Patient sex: M
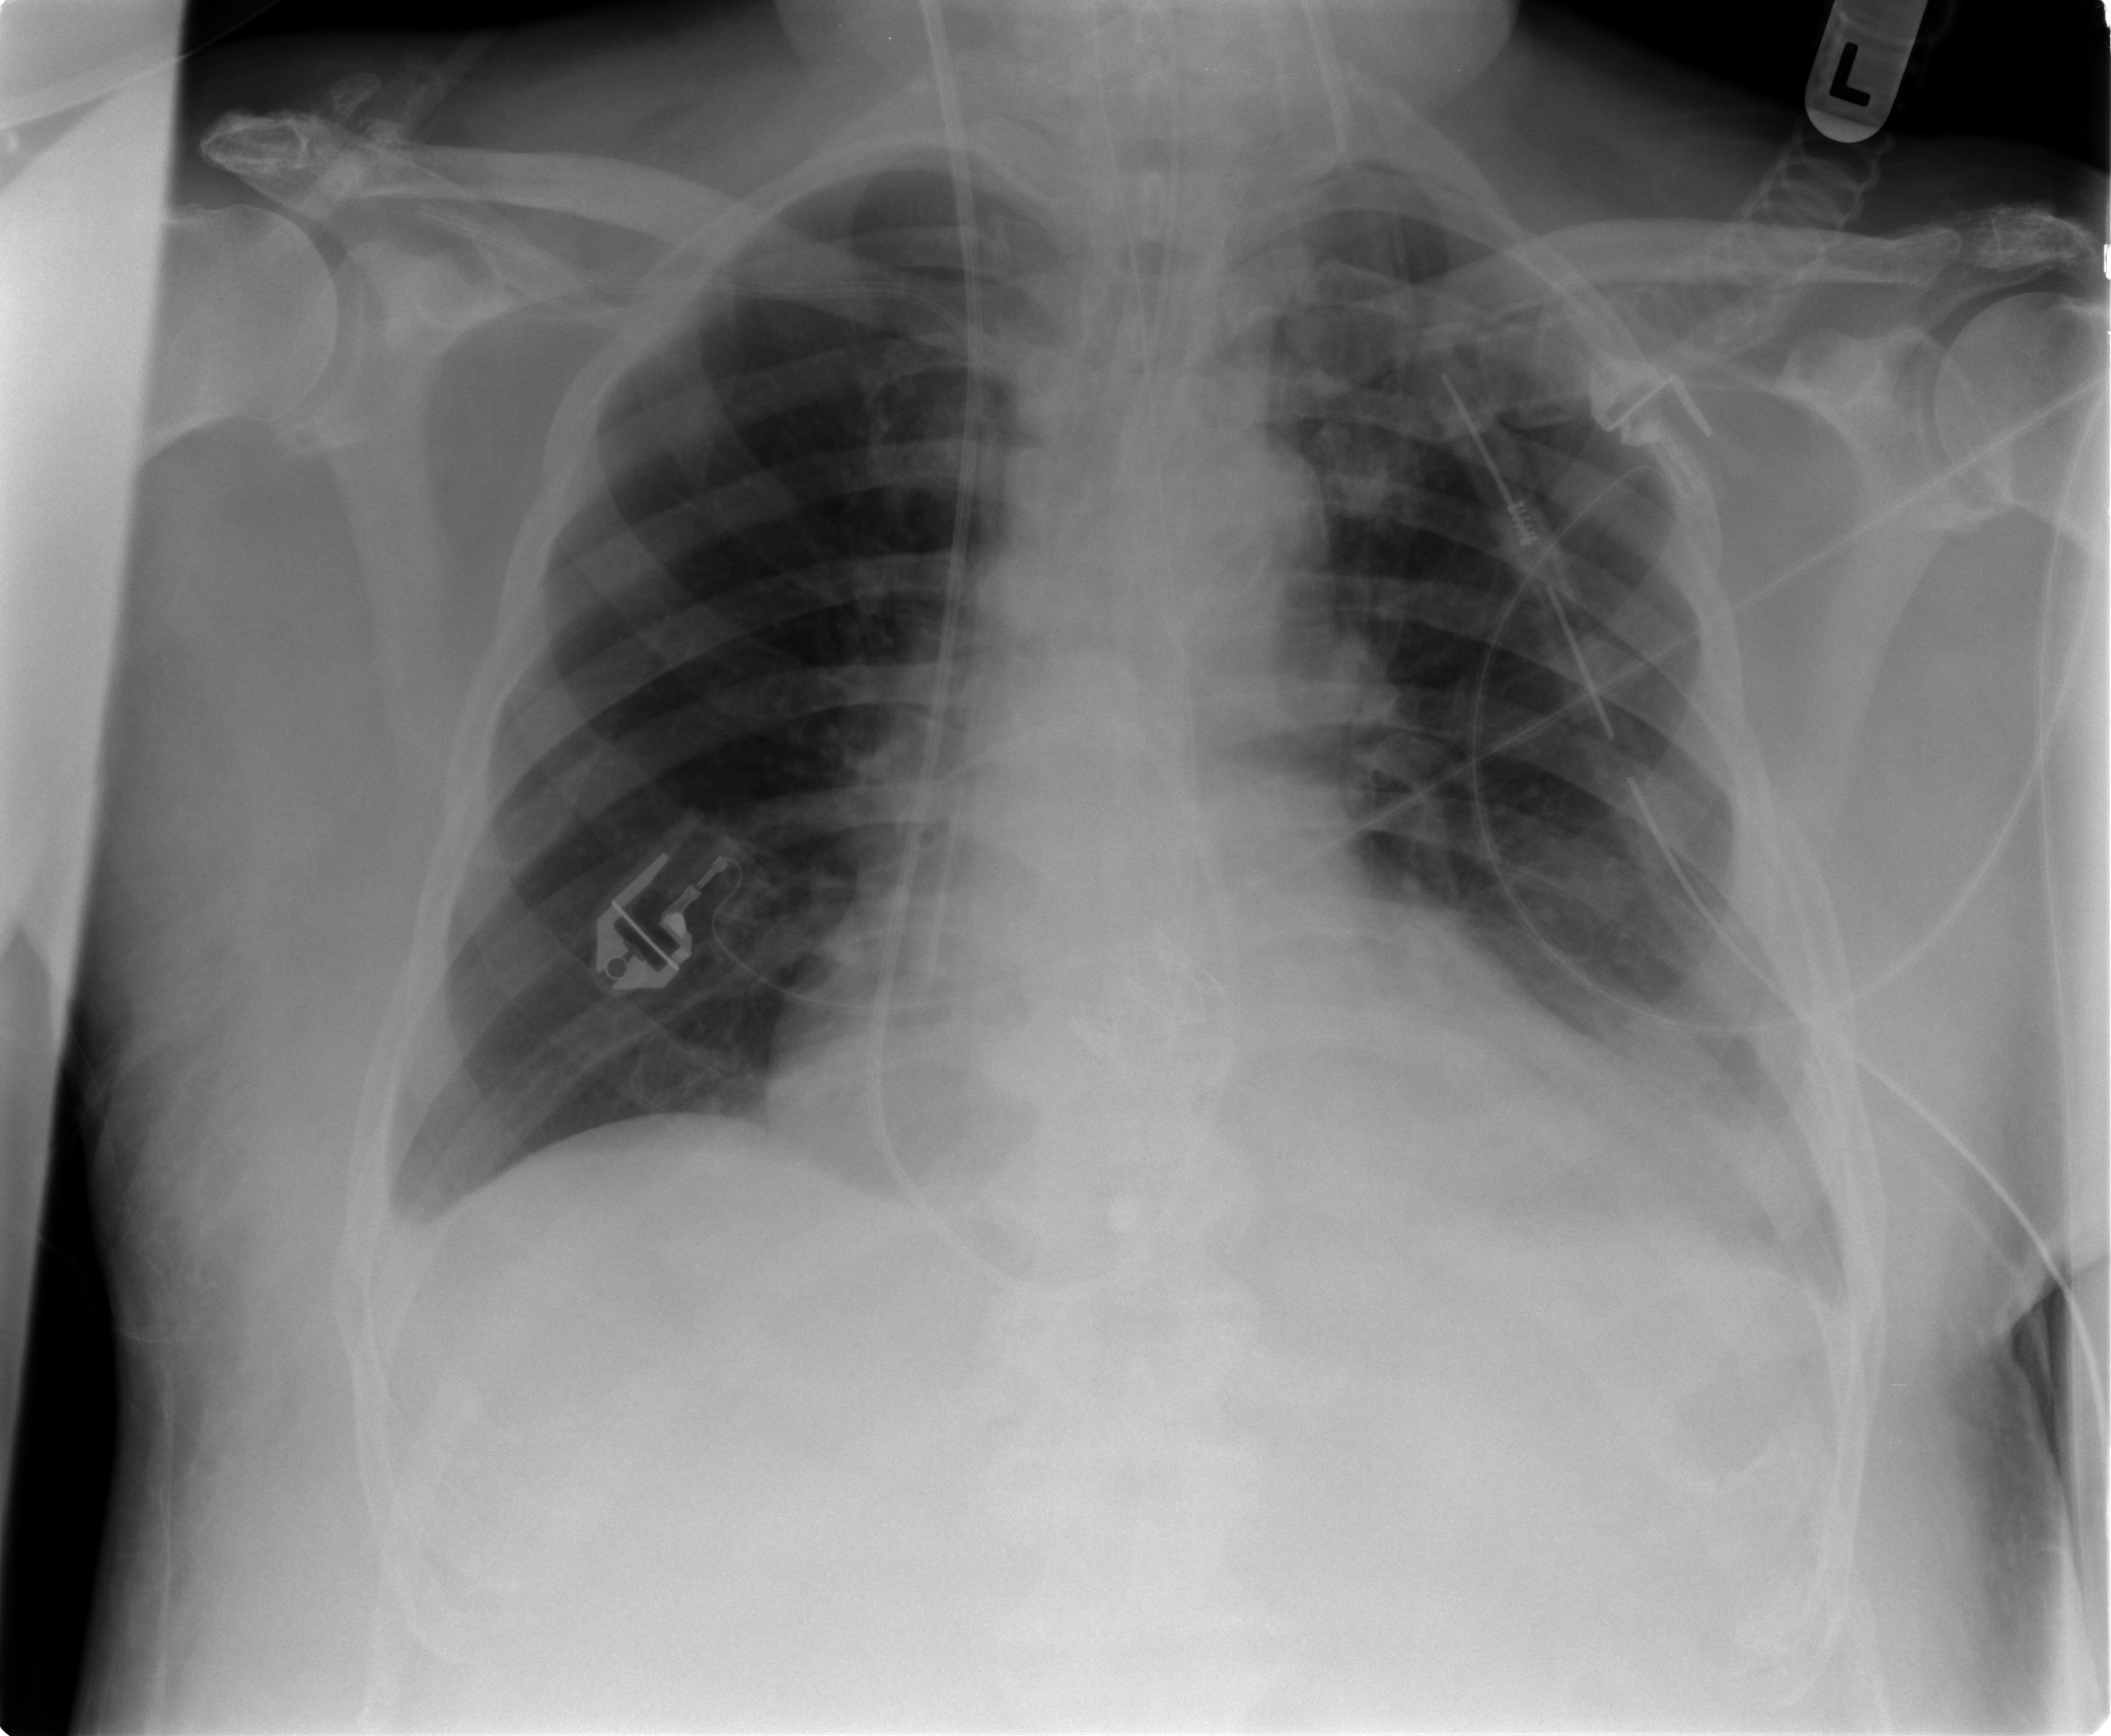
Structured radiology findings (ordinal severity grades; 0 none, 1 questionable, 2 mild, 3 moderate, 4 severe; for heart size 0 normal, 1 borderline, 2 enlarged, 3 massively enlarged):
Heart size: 2
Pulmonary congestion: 0
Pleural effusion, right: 2
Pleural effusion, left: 2
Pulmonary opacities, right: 0
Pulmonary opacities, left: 1
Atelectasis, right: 0
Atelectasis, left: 2